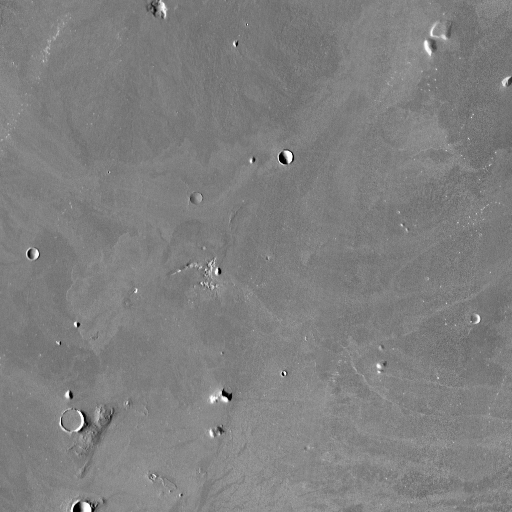
Crater classes present: Background, Other, Buried